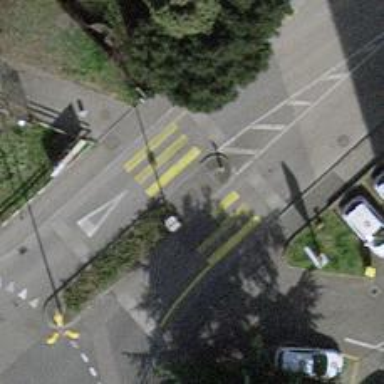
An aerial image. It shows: Uncontrolled zebra crossing with yellow marking. There is crossing island present.